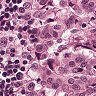
Metastatic tissue present: yes